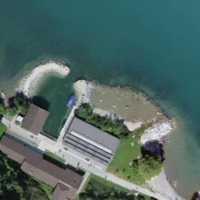
EUNIS habitat code: 14
Species observed at this site:
Tachybaptus ruficollis
Corvus corone
Podiceps cristatus
Plantago major
Fulica atra
Aegithalos caudatus
Buteo buteo
Chroicocephalus ridibundus
Larus michahellis
Cygnus olor
Erithacus rubecula
Pica pica
Falco tinnunculus
Corvus corax
Periparus ater
Salmo trutta
Abramis brama
Cyanistes caeruleus
Lophophanes cristatus
Anas platyrhynchos
Streptopelia decaocto
Aythya fuligula
Fringilla coelebs
Passer domesticus
Cephalanthera longifolia
Carduelis carduelis
Turdus merula
Centaurea scabiosa
Parus major
Hirundo rustica
Mergus merganser
Motacilla alba
Delichon urbicum